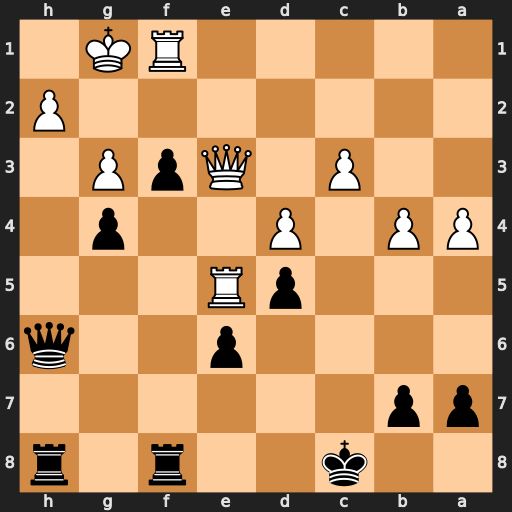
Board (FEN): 2k2r1r/pp6/4p2q/3pR3/PP1P2p1/2P1QpP1/7P/5RK1
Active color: b
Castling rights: -
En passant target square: -
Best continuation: Qxh2#